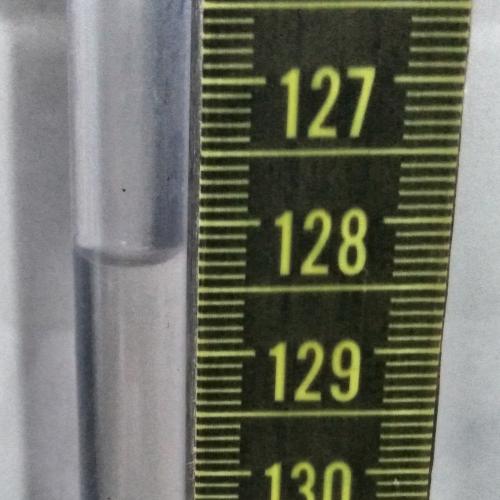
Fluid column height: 128.3 cm